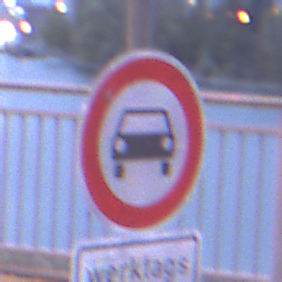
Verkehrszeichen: VerbotKraftwagen
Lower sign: ZeitangabenMitBeschraenkungAufWochentage7
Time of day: Night
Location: Outdoor (Urban)
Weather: PartlyCloudy
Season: NotSpecified
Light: Artificial